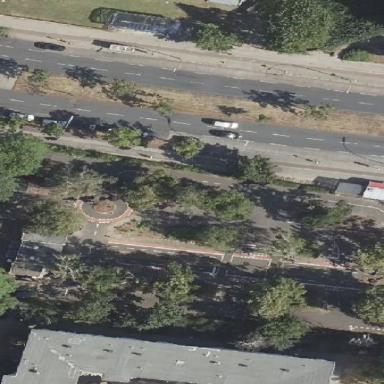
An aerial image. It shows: Traffic park.